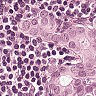
Metastatic tissue present: yes